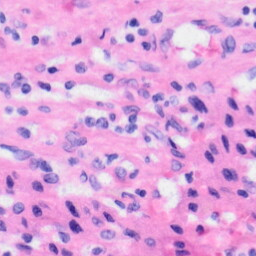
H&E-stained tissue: Liver